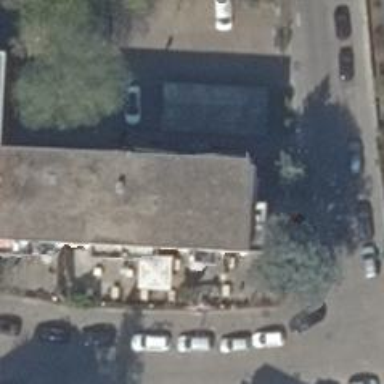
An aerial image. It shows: Restaurant.